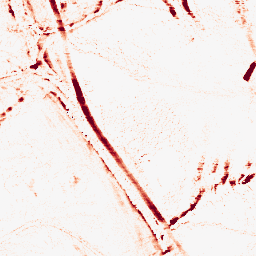
Category: morphological
Decomposition family: morphological_ellipse
Decomposition parameters: operation: opening
width: 5
height: 10
Upsampling method: bspline
Upsampling parameters: scale: 4
Upsampling scale: 4